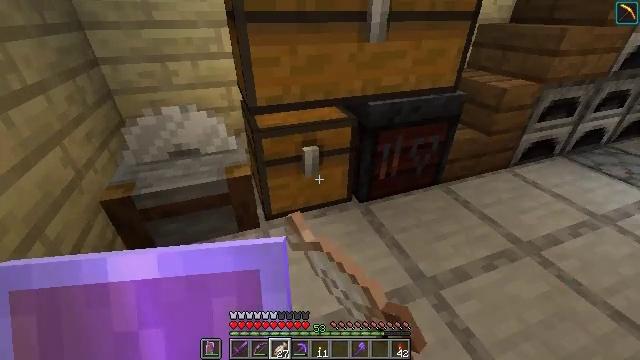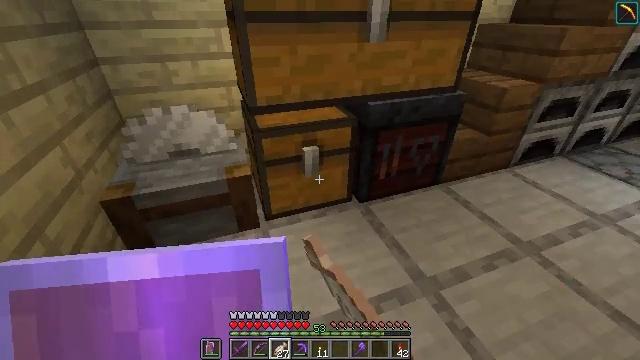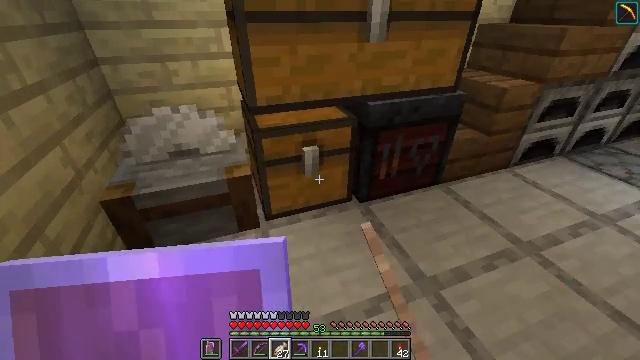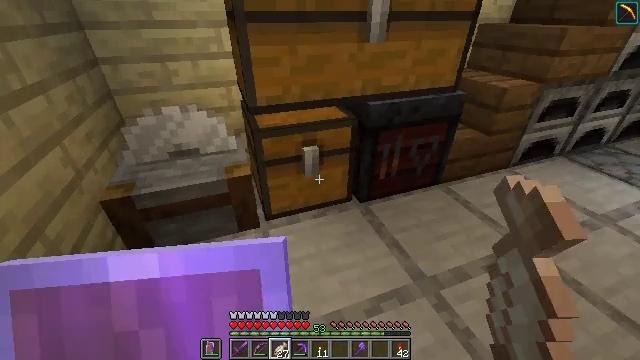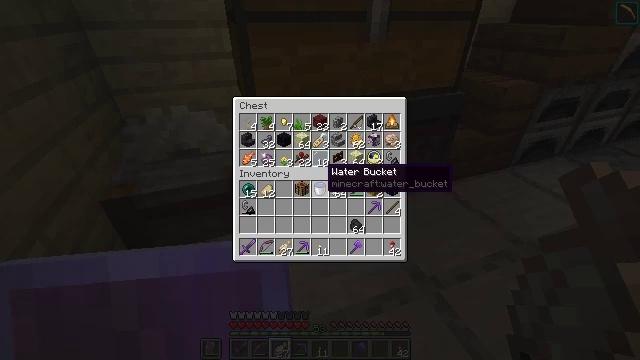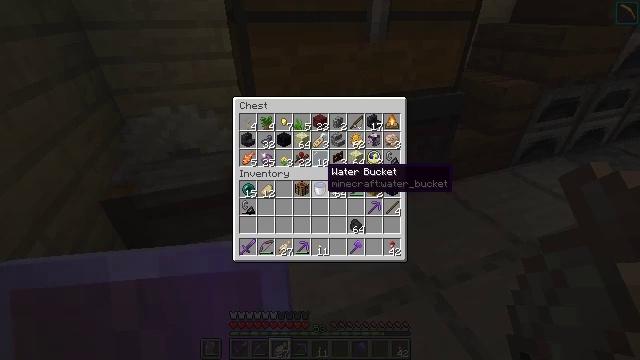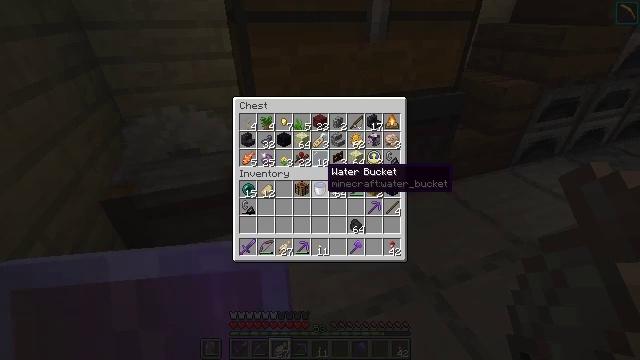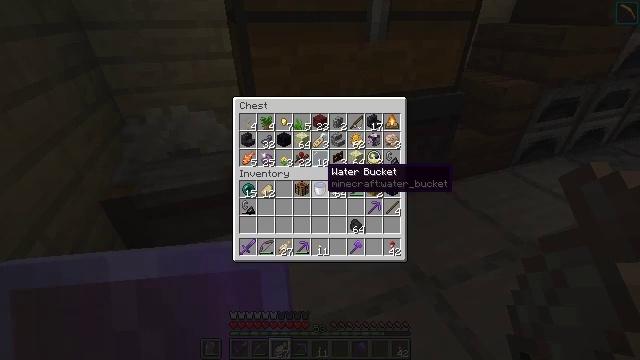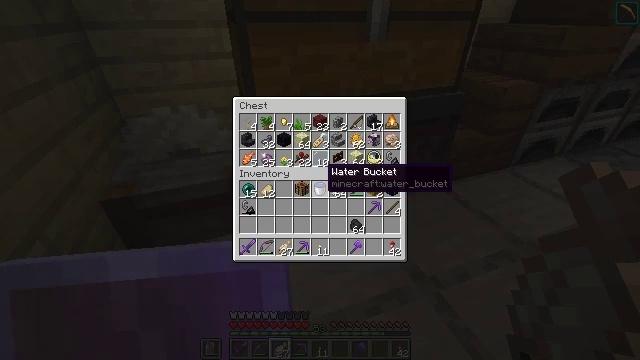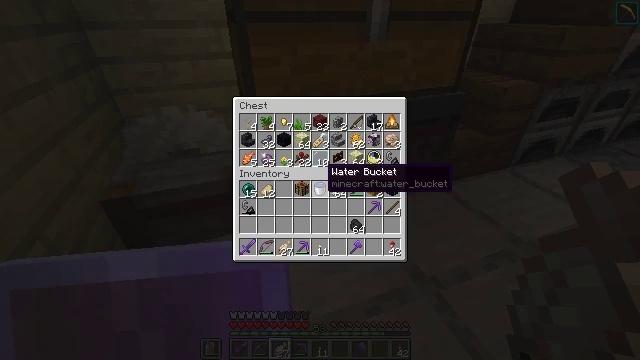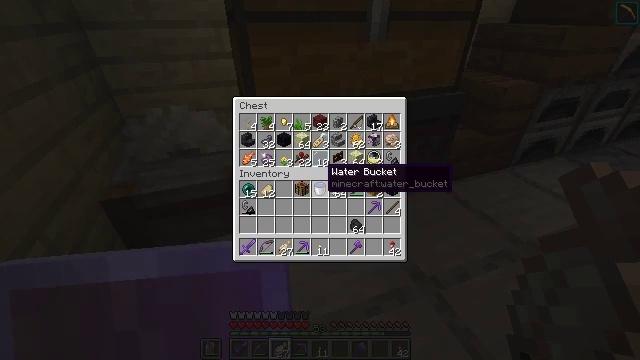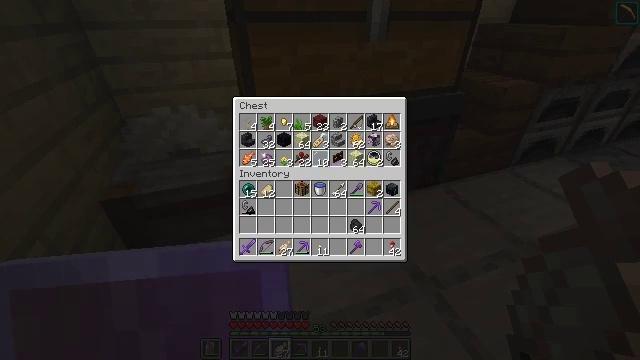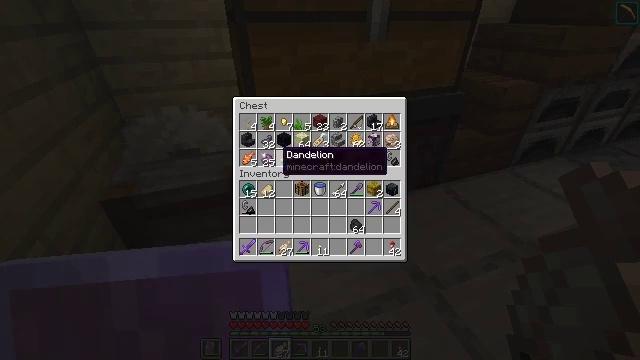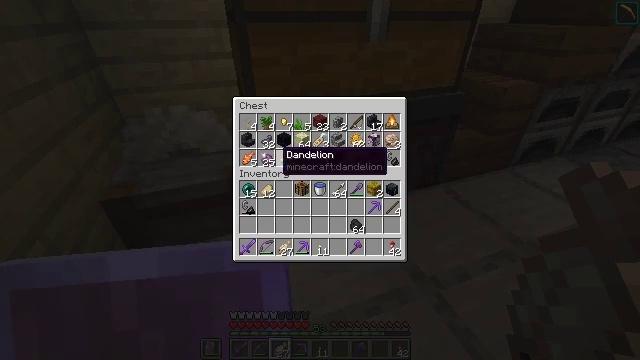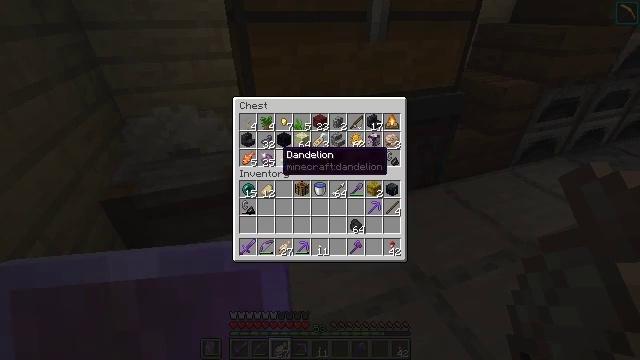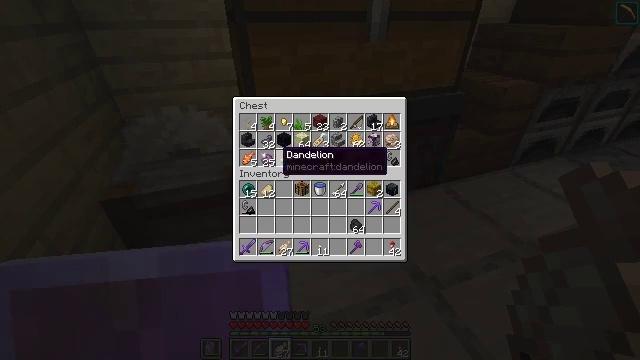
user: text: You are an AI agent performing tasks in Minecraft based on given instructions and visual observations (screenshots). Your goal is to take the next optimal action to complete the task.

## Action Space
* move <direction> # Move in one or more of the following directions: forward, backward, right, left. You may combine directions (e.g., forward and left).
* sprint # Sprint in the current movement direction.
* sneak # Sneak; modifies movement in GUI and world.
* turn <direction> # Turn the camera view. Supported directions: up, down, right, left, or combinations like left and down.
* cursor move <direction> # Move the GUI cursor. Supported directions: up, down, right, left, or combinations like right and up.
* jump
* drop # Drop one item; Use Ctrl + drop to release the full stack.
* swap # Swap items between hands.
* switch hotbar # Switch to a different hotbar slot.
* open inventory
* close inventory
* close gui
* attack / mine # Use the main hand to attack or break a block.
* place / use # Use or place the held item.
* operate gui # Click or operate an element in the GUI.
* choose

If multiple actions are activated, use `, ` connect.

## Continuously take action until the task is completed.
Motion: motion action
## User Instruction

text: Harvest the warped wart block in the Nether.
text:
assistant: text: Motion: use / place
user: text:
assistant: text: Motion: use / place
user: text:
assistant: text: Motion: no_op
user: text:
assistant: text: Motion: no_op
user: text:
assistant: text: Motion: no_op
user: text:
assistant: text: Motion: no_op
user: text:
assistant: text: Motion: no_op
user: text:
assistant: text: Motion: no_op
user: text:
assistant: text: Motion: no_op
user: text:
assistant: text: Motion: no_op
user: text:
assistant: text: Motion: turn left
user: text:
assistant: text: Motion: turn left and up
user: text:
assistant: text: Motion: no_op
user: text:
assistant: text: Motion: no_op
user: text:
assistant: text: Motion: no_op
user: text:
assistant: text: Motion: no_op
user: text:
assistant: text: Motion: turn right and down
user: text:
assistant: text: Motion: turn right and down
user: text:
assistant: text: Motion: no_op
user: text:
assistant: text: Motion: no_op
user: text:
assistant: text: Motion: no_op
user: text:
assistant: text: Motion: no_op
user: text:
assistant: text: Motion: no_op
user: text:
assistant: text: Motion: turn up
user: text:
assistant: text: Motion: turn up
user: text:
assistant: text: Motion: turn up
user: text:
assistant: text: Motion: turn up
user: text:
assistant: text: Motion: no_op
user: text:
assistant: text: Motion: no_op
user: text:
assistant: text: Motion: use / place